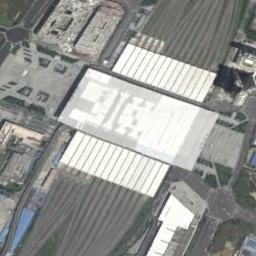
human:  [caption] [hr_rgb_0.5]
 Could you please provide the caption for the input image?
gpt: The railway station has lots of railways and a white building and a square is next to the railway station .

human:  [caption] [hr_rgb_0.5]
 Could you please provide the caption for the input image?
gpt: Many buildings of different shapes and sizes are beside the railway station .

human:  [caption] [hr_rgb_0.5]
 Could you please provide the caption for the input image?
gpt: There is a fully equipped railway station in the city .

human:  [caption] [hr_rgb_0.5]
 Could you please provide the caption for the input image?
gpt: The railway station is next to some buildings and grass .

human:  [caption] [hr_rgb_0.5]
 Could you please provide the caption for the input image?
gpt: There are some buildings beside the white railway station .